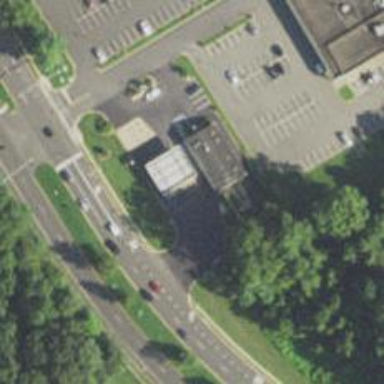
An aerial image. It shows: Asphalt road designated for service vehicles.